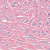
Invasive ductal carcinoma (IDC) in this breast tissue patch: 1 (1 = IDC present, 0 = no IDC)